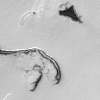
Atmospheric dust classification: not_dusty